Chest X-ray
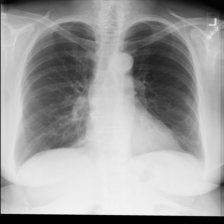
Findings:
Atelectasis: negative
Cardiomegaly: negative
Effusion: negative
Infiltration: negative
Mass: negative
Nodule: negative
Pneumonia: negative
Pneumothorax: negative
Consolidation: negative
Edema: negative
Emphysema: negative
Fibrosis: negative
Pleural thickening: negative
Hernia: negative